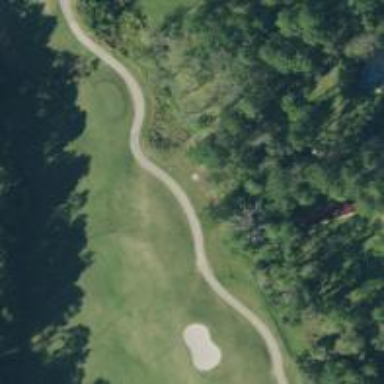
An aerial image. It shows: Path for both road and golf.